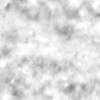
Label: no_change